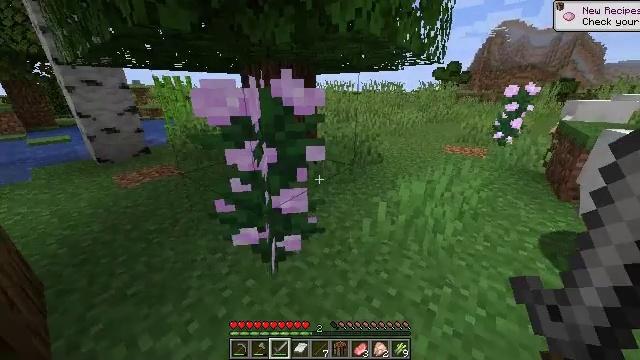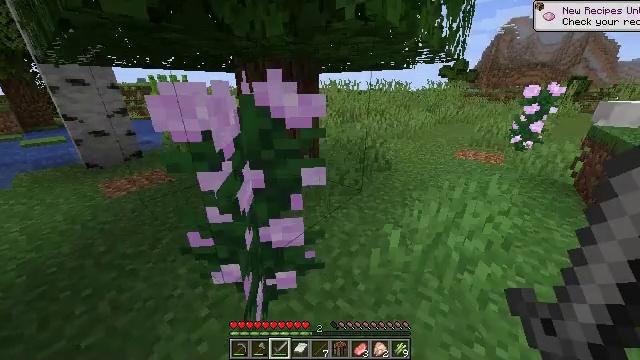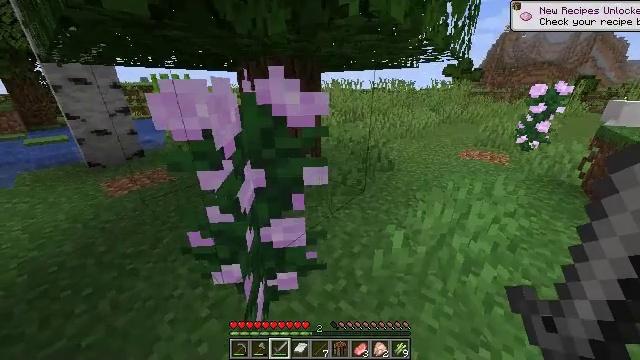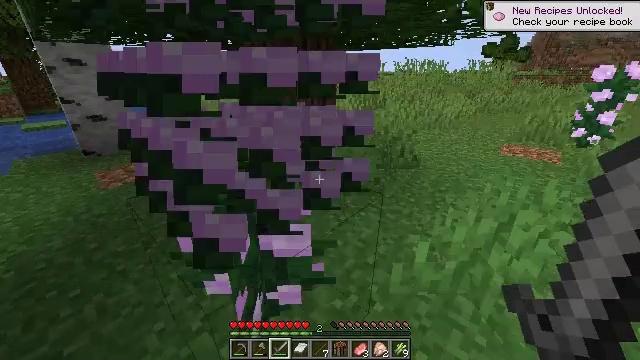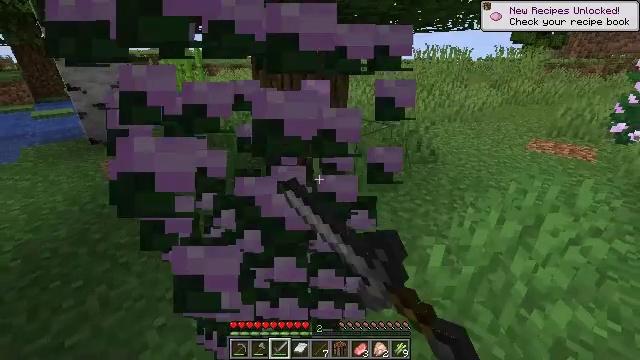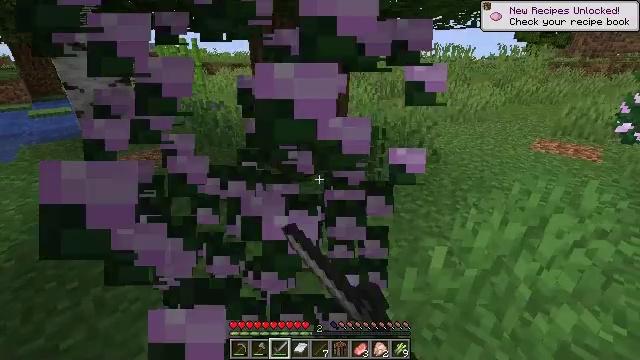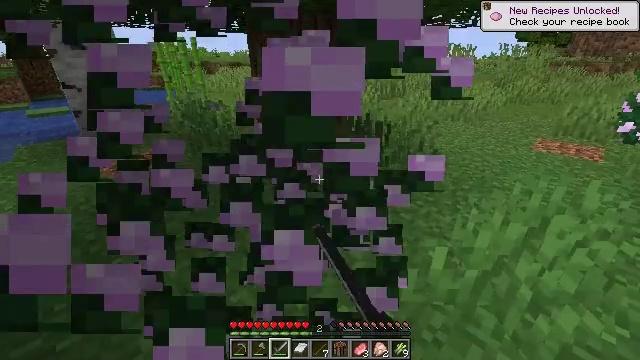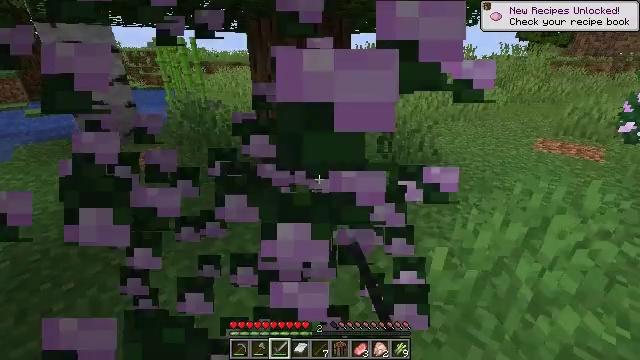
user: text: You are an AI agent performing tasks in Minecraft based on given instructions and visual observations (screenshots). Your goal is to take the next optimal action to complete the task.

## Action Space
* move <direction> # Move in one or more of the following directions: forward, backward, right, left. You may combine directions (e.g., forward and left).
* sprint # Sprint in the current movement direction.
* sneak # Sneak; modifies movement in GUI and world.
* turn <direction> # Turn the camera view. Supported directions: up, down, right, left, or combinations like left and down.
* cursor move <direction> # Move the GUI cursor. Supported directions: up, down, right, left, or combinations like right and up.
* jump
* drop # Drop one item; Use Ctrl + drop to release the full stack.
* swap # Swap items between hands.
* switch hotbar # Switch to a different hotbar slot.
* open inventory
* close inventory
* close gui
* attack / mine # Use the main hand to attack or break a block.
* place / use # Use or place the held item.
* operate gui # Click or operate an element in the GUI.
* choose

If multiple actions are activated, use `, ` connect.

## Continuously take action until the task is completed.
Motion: motion action
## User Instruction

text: Pick the peony from the grass.
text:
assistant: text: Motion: turn left
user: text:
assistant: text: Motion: no_op
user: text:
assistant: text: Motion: turn left and down, attack / mine
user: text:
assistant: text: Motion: turn left and down, attack / mine
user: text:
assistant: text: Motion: attack / mine
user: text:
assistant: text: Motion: attack / mine
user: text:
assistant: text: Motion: no_op
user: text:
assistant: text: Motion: no_op